Interaction volume radius: 5 \u00c5
Interaction volume height: 40 \u00c5
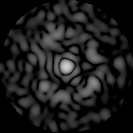
Disorder parameter: 0.7956